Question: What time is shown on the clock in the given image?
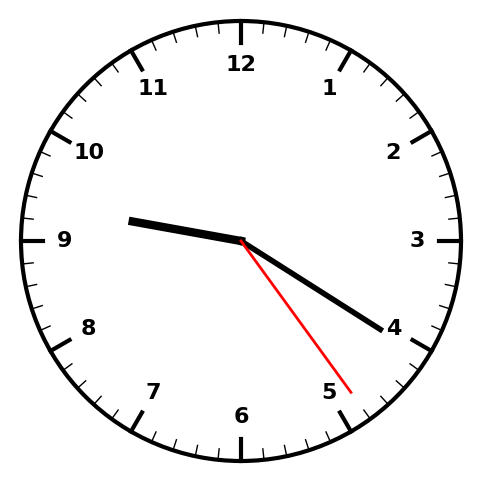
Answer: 09:20:24